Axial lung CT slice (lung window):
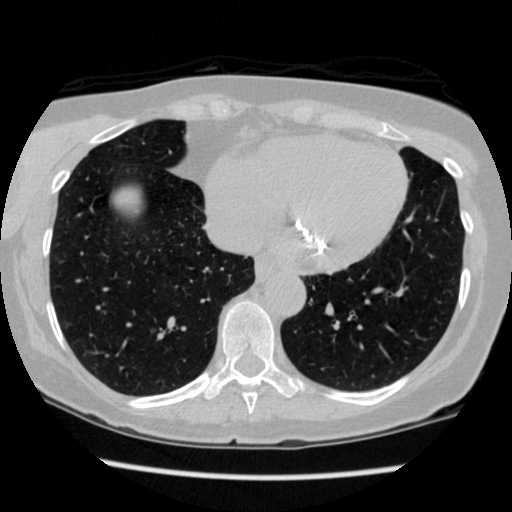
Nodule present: no